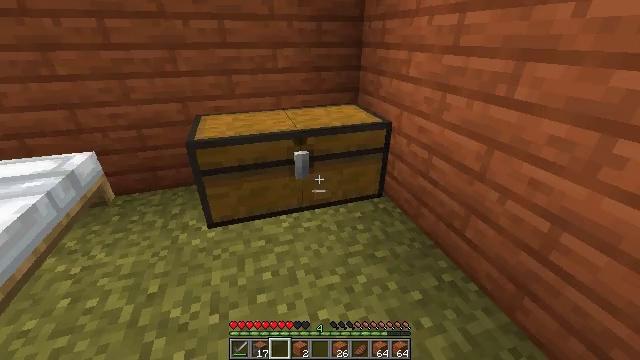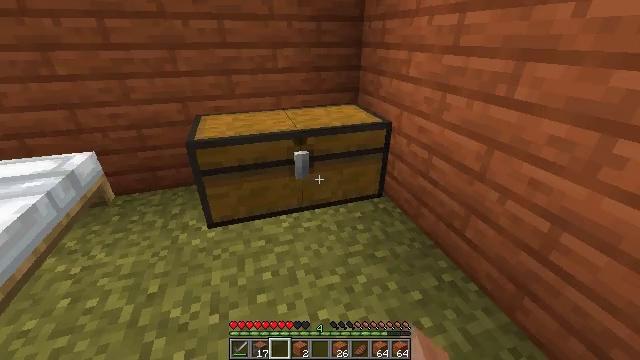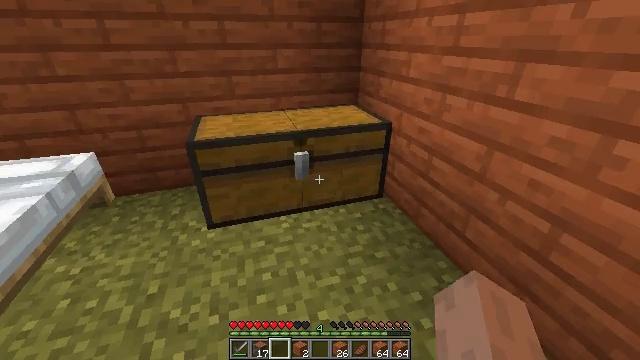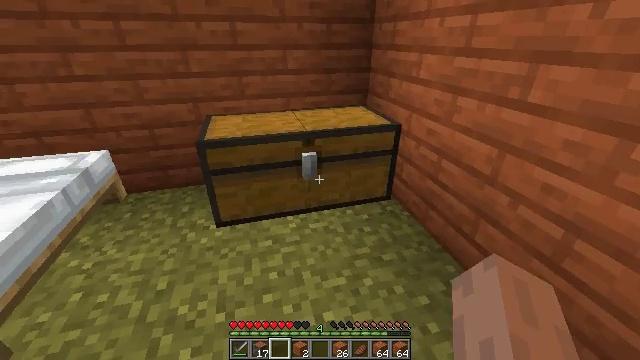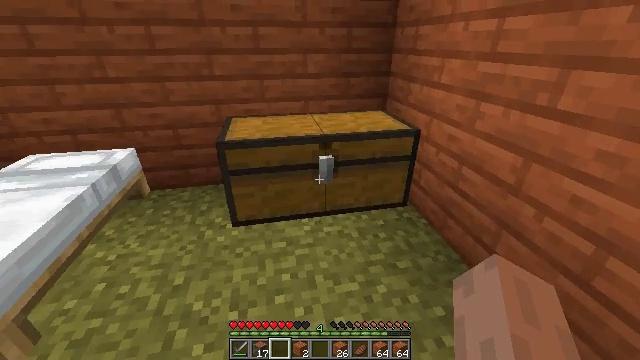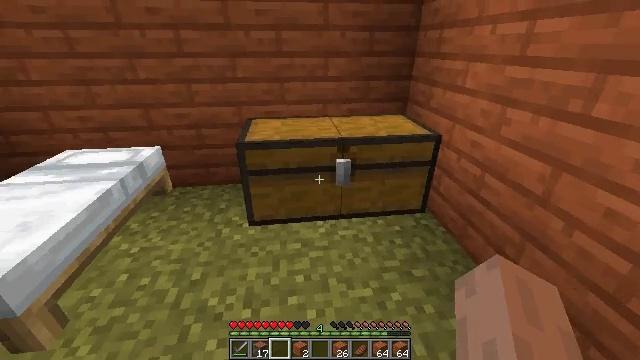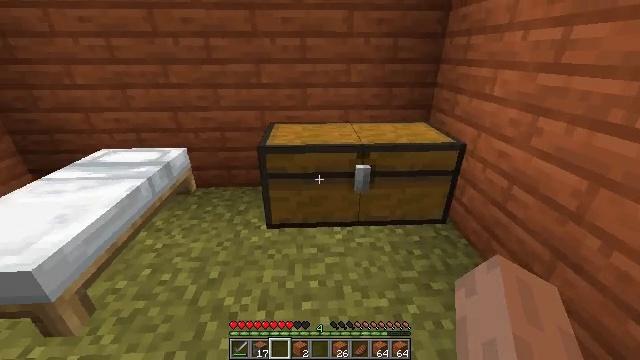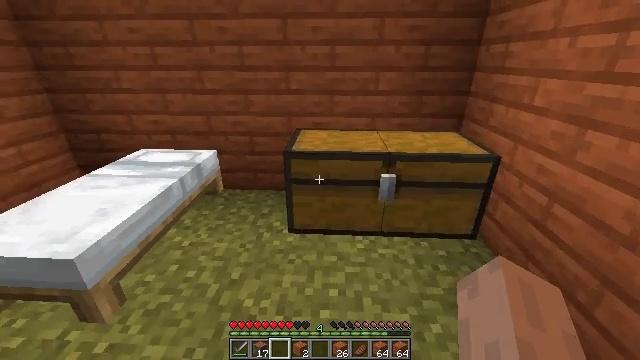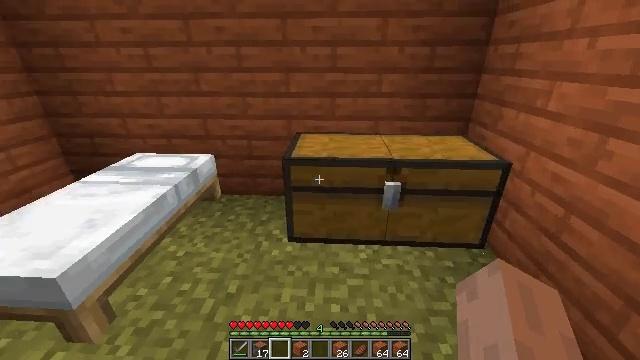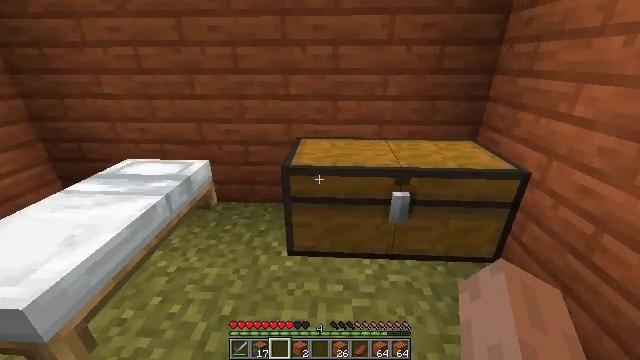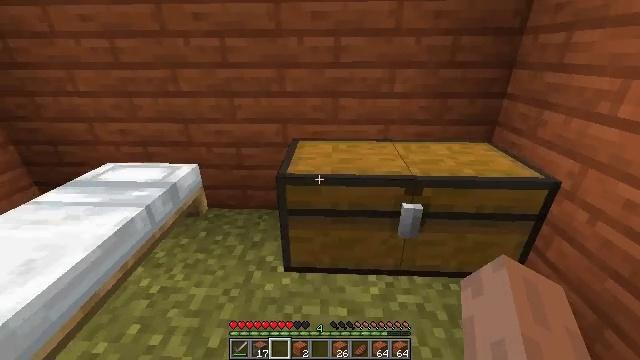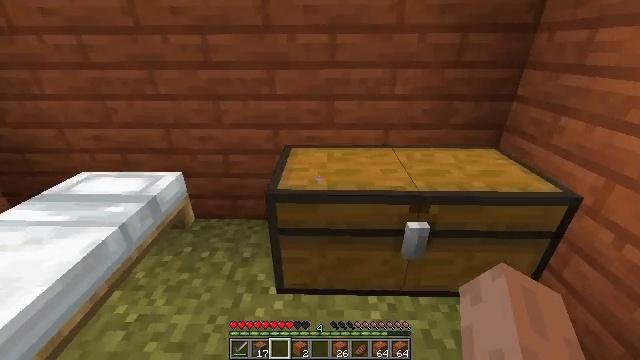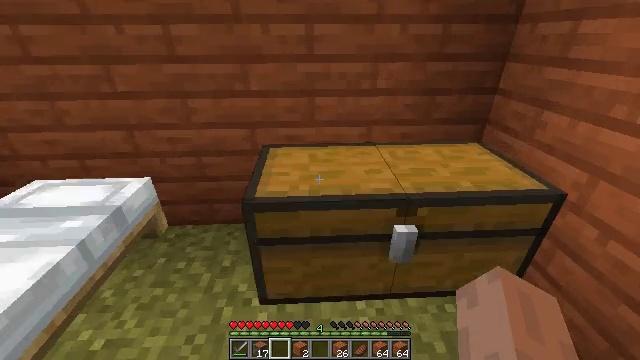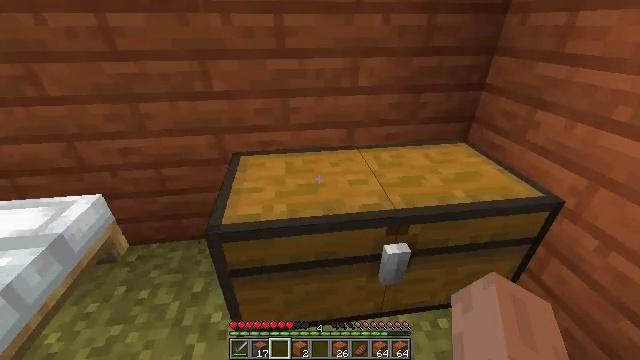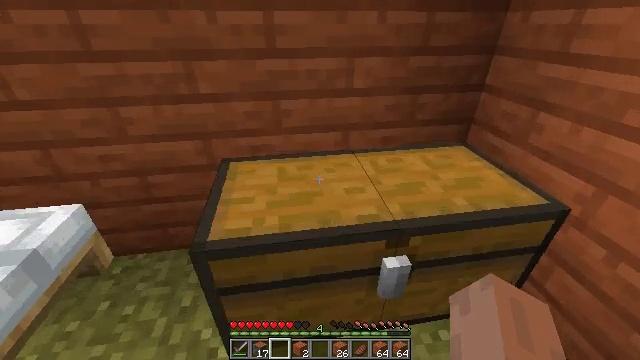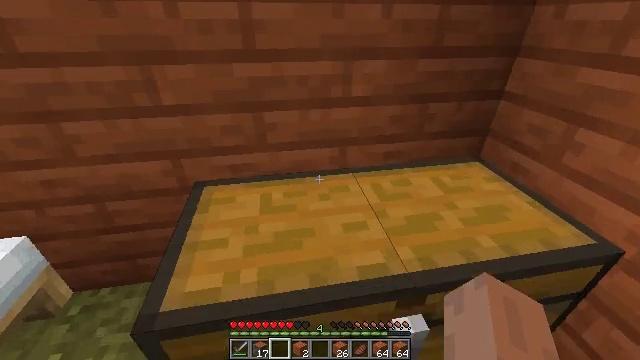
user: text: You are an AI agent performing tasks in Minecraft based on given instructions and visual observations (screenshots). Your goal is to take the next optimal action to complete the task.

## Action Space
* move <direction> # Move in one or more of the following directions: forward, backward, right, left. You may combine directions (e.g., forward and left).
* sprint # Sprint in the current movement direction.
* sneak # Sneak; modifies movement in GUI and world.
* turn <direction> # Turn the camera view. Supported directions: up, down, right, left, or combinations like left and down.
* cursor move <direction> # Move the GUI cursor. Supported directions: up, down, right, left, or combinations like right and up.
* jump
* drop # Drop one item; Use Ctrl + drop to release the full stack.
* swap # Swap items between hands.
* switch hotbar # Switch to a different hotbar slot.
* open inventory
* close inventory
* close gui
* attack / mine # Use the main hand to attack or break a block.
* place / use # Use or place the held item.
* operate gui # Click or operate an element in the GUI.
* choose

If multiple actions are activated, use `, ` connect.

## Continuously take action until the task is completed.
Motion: motion action
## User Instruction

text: Make an acacia door using acacia planks and a crafting table.
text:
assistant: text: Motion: no_op
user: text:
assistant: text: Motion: no_op
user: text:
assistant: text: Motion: turn left
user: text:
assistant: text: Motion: turn left
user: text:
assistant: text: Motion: turn left
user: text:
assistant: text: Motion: turn left and up
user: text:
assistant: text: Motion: move forward, turn left and up
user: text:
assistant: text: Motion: move forward
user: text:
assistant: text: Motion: move forward
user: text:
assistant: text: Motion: move forward, turn down
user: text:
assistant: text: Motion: move forward, turn right
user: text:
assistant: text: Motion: move forward, turn right and down
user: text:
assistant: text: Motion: move forward, turn right and down
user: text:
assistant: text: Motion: move forward, turn right
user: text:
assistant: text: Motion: move forward, turn right
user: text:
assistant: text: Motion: move forward
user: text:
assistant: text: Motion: turn right and down
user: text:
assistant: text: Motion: turn right and down
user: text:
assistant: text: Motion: no_op
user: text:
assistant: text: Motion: use / place
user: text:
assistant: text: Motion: use / place
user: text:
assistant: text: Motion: use / place
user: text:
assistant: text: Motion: no_op
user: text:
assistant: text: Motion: no_op
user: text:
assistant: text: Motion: open gui
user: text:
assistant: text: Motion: no_op
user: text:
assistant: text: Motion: no_op
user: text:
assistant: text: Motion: no_op
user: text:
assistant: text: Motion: no_op
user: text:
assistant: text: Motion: no_op